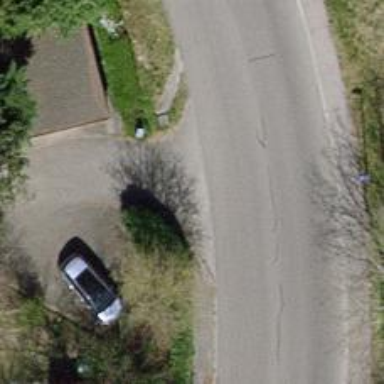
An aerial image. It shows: Unmarked crossing on asphalt footway.